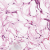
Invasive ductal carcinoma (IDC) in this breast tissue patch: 0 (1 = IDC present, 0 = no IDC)